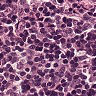
Metastatic tissue present: no